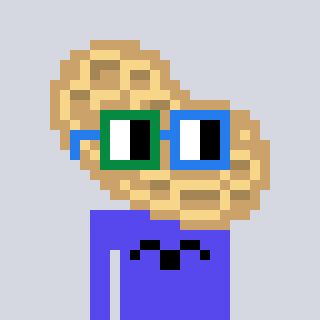
a pixel art character with square green and blue glasses, a peanut-shaped head and a computerblue-colored body on a cool background